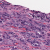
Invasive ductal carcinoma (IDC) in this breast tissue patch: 1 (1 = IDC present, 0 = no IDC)